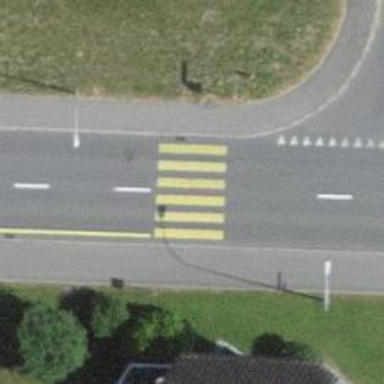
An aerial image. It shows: Primary highway with separate sidewalks on both sides.